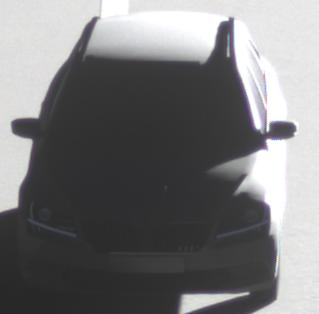
Make: Skoda
Model: Superb Combi 1.4 TSI
Detailed model: Superb (III) Combi
Model produced from: 2015/09
Model produced until: 2018/06
Doors: 5
Color: white
Road condition: dry road
Daytime: sunrise or sunset
Contrast: high contrast